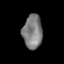
Tissue: prostate
Cell type: Epithelial cells
Senescence score: 0.238
Nuclear area (px): 648
Mean DAPI intensity: 125.258